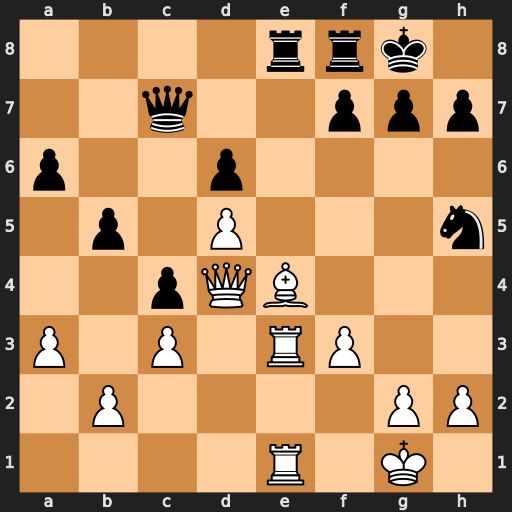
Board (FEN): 4rrk1/2q2ppp/p2p4/1p1P3n/2pQB3/P1P1RP2/1P4PP/4R1K1
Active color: w
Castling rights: -
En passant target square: -
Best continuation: Bxh7+ Kxh7 Rxe8 Rxe8 Rxe8